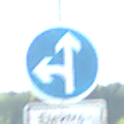
Verkehrszeichen: VorgeschriebeneFahrtrichtungGeradeausOderLinks
Zusatzzeichen unten: BesondereFahrzeugeUndTransportgueter11
Umgebung: Outdoor, Nature
Tageszeit: MorningAfternoon
Wetter: PartlyCloudy
Licht: Natural
Jahreszeit: NotSpecified
Kontrast: HighContrast